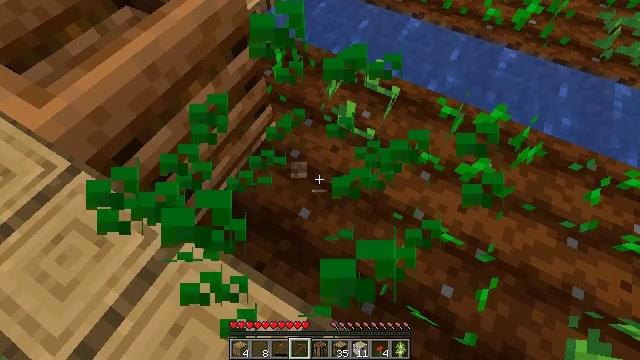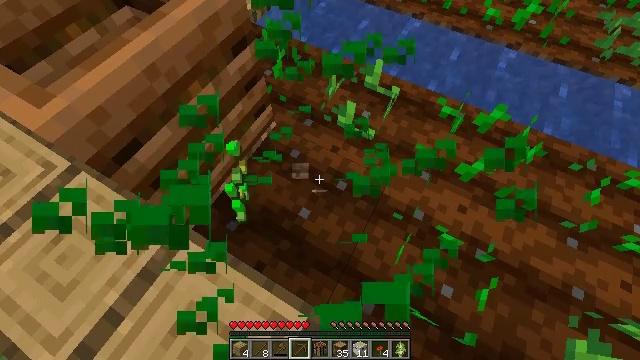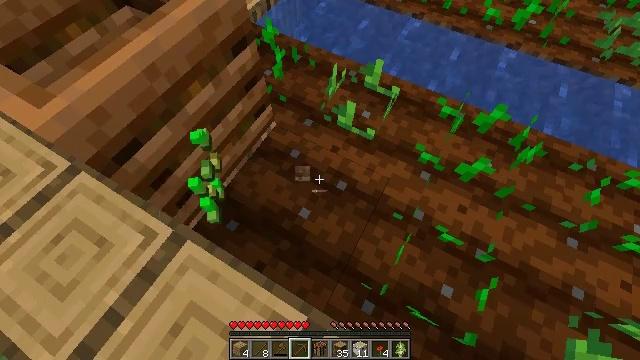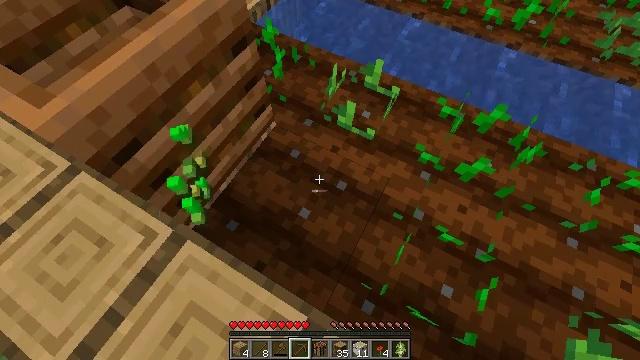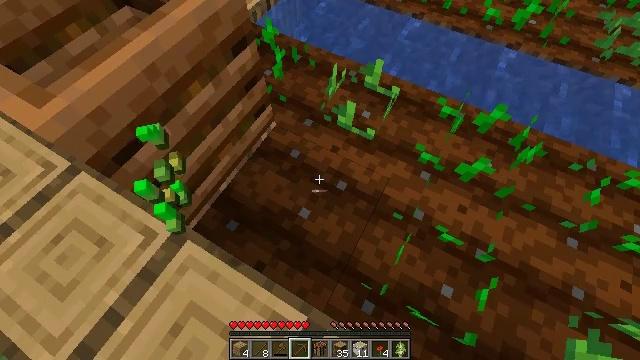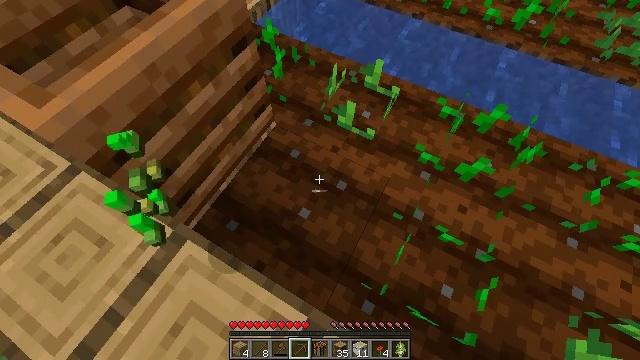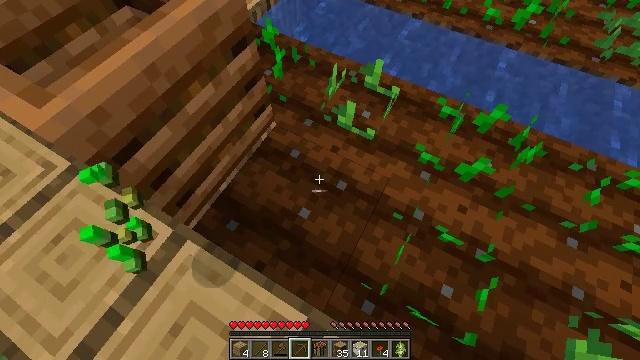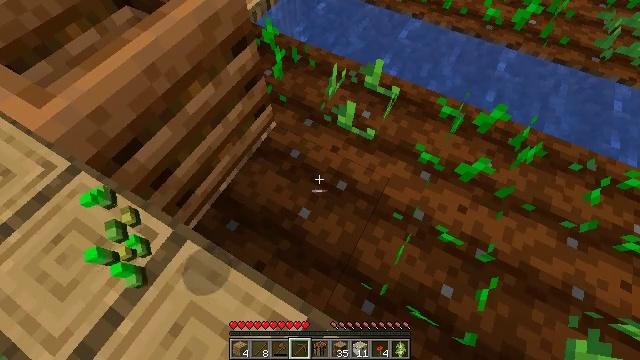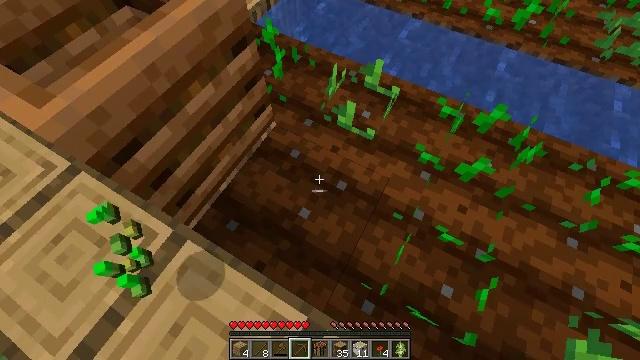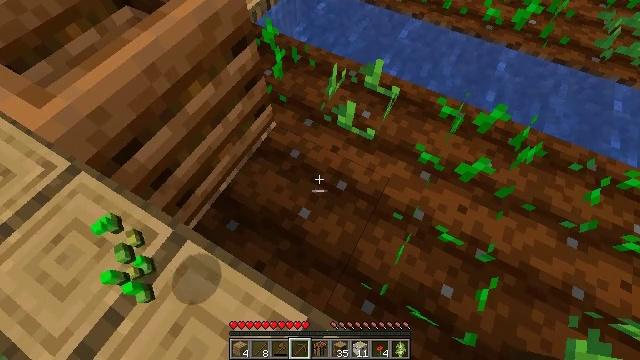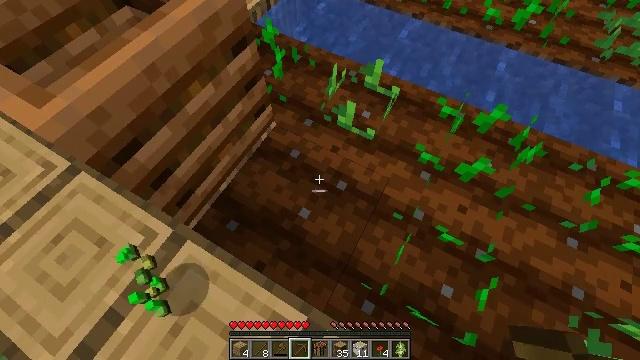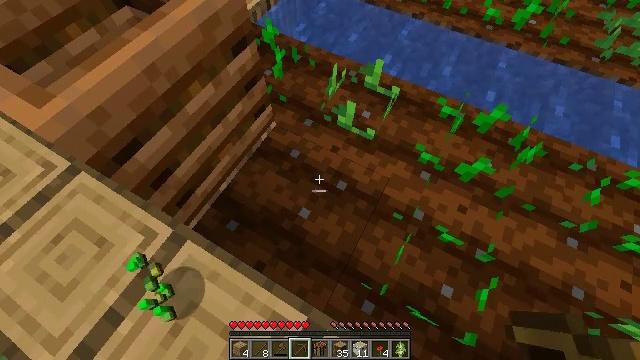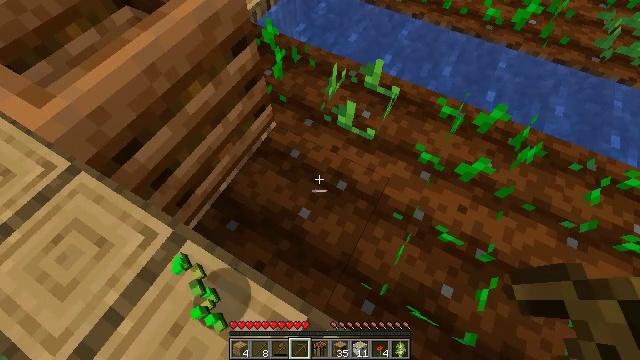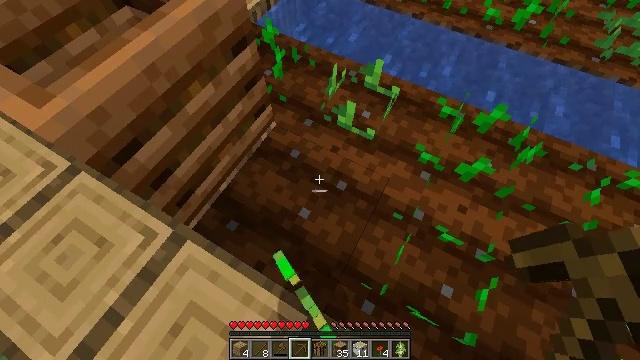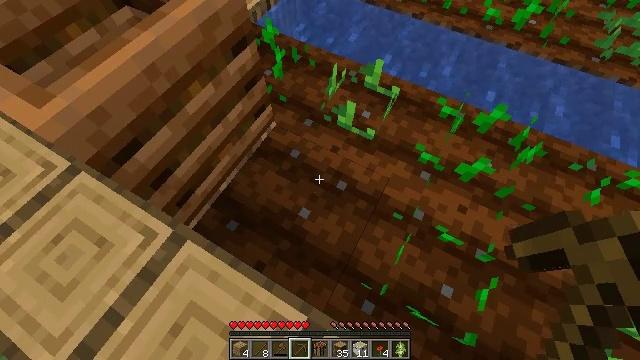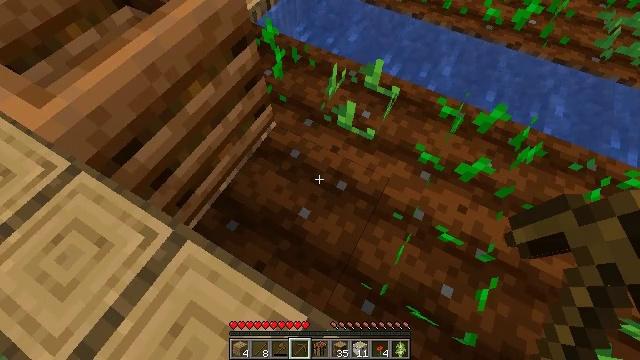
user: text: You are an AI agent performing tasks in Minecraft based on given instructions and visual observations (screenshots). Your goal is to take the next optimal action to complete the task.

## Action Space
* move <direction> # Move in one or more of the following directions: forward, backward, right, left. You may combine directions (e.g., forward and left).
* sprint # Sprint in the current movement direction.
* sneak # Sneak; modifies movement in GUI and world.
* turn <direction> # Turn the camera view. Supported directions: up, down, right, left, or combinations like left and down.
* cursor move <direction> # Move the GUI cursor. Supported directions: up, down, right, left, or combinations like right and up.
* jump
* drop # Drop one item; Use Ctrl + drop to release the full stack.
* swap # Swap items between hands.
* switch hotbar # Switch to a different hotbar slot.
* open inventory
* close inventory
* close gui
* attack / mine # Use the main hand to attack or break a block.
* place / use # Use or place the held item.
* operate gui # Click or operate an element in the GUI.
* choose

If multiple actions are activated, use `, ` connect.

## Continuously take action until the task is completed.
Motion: motion action
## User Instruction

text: Attack the hay block to get hay.
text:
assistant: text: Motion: no_op
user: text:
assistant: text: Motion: no_op
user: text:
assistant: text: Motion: no_op
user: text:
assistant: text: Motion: no_op
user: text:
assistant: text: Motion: no_op
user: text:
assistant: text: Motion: no_op
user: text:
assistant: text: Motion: no_op
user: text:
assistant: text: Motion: no_op
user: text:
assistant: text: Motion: no_op
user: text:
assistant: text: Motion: no_op
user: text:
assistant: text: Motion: no_op
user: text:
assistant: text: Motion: no_op
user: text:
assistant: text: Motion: no_op
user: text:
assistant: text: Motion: no_op
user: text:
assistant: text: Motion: no_op
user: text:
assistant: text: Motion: no_op
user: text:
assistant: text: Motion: no_op
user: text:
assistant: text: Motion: no_op
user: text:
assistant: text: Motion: no_op
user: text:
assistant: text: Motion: no_op
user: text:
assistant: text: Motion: no_op
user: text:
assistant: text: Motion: turn up
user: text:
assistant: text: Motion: turn right and up
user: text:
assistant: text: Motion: turn right and up
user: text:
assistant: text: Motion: turn right and up
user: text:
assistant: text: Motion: turn right and up
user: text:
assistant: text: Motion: move forward, turn right and up
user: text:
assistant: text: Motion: move forward, turn right
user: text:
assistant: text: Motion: move forward
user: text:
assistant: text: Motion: move forward